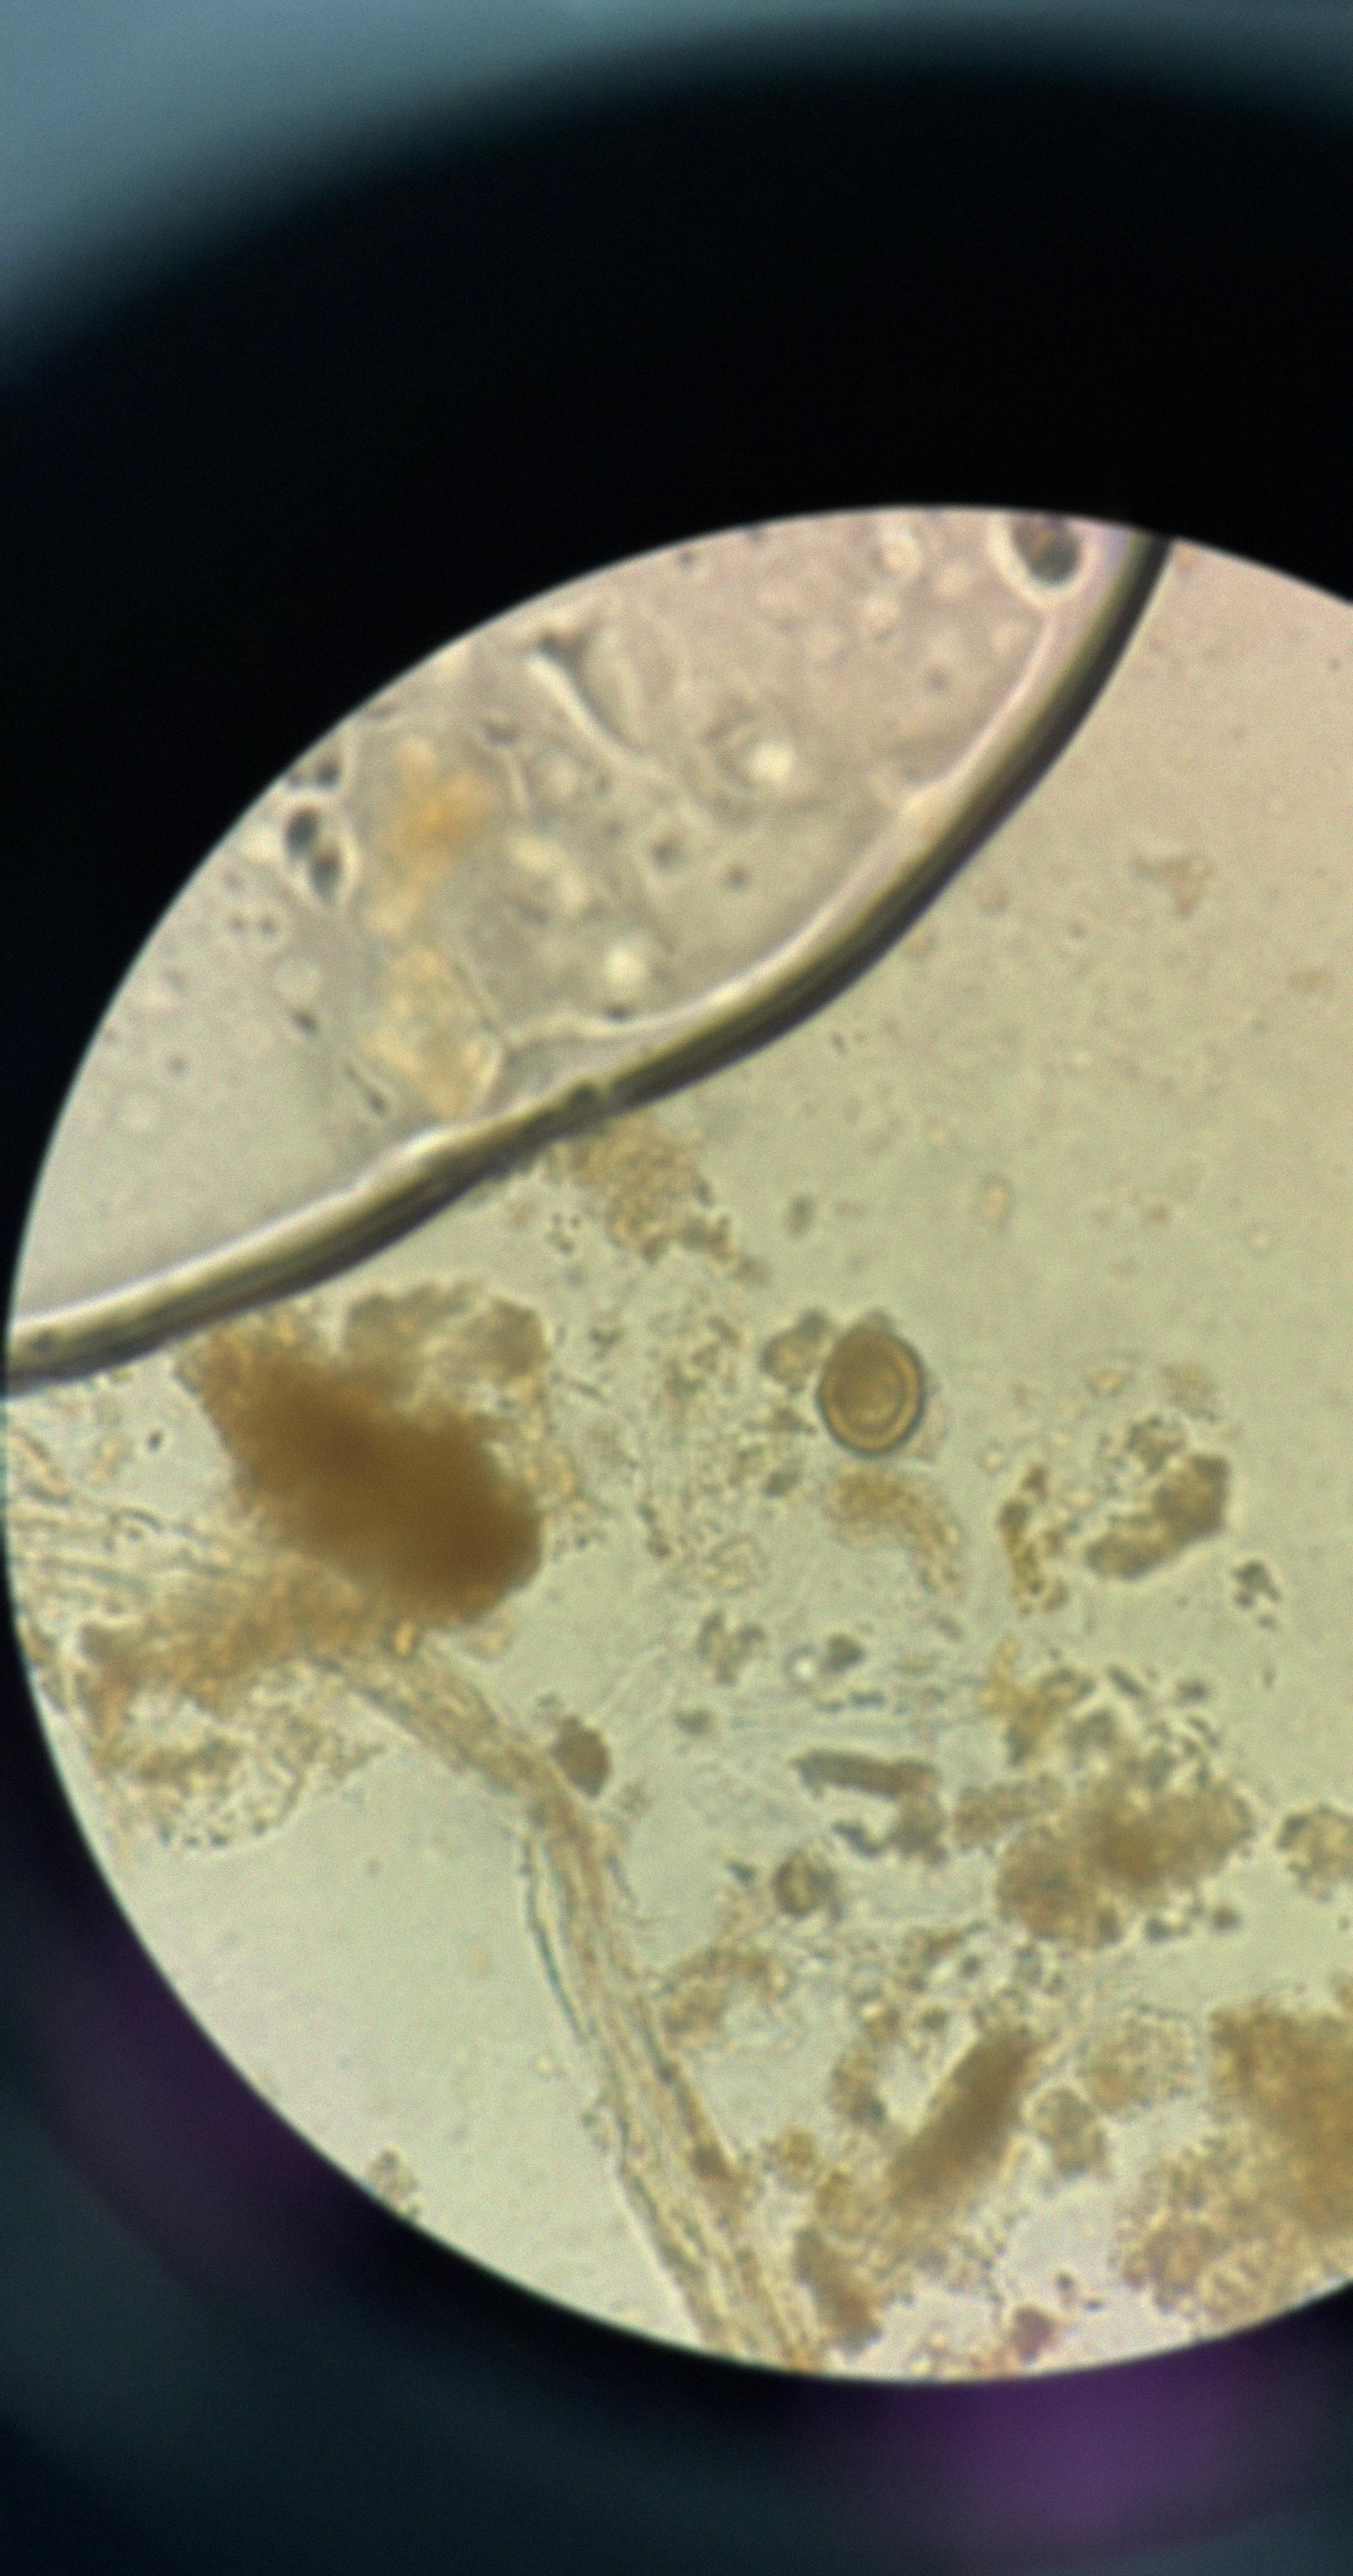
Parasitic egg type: Taenia spp. egg